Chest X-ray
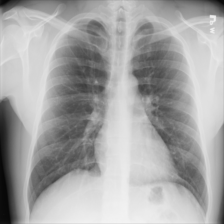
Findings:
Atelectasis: negative
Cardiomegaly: negative
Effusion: negative
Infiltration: negative
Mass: negative
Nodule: negative
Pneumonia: negative
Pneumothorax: negative
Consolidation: negative
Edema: negative
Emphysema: negative
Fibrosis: negative
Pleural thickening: negative
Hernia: negative